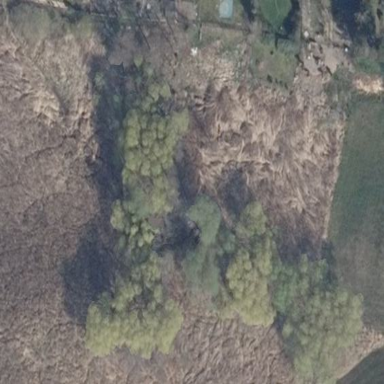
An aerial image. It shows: Patch of scrub vegetation.